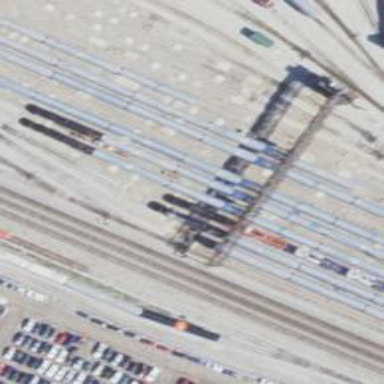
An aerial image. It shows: Railway yard in service.